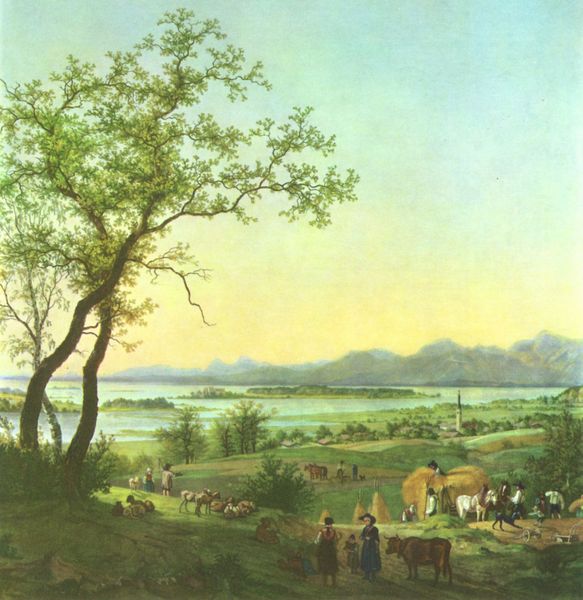
Titel: Am Chiemsee
Künstler: Peter von Hess
Standort: München
Institution: Schloß Nymphenburg
Schlagwörter: baum, berg, blau, blätter, dunkel, felsen, gemälde, himmel, laub, schatten, wasser, weiß, wolken, bäume, fluss, frauen, gelb, grün, impressionismus, kirchturm, landschaft, menschen, mädchen, see, stadt, ufer, äste, abend, braun, frau, hell, hut, licht, männer, strasse, stroh, szene, blick, gebäude, gras, haus, rasen, tier, tiere, weg, wiese, leute, holland, niederlande, öl, ast, baumstamm, dämmerung, feld, felder, ferne, horizont, häuser, hügel, kühe, morgen, natur, vieh, weide, busch, büsche, gebüsch, gewässer, kirche, sonne, wiesen, insel, land, familie, kind, wald, anhöhe, arbeit, bauern, esel, kinder, pferd, pferde, turm, sommer, italien, ernte, feldarbeit, getreide, heu, heuernte, berge, gebirge, dorf, dunst, herde, kuh, landschaftsmalerei, rind, bauernhof, herbst, weis, idylle, rast, wagen, romantik, stämme, blue, church, hat, men, oil, people, white, women, country, figures, gray, green, group, old, painting, weib, weiber, woman, yellow, brown, frühling, bauer, rinder, weiden, bayern, wurzel, alpen, idyllisch, fräulein, schimmel, clouds, heaven, horses, life, man, sky, tree, geäst, building, field, hill, hills, lake, landscape, mountain, mountains, nature, ocean, sea, water, distance, horizon, island, sun, tower, trees, village, chiemsee, siedlung, child, verblauung, grass, light, river, stream, bushes, dusk, path, plants, view, schafe, ochse, ochsen, stier, stiere, hirte, hirten, hillside, cap, animals, dog, hats, walking, krumm, bergsee, children, scene, meadow, pasture, town, inseln, repoussoir, heuwagen, peasants, person, rural, valley, ziegen, ochs, leaves, pastoral, trunk, kriche, family, cart, art, heuballen, constable, england, strohballen, bergketten, animal, bush, carriage, cattle, cow, cows, farm, farmer, home, horse, plains, pond, branches, poeple, fields, dunstig, sunset, bull, canvas, goat, paint, sheep, simple, genre, spire, steeple, leave, livestock, blue sky, dawn, sunrise, herd, lamb, work, farmers, humans, port, ballen, narrative, shepherd, goats, verblauen, bucolic, peopl, herreninsel, gluss, tall, hay, vista, countryside, wheat, blicks, farming, haystack, heugaben, mule, flemish, gainsborough, getreideballen, hmenden, oak, herding, heuwaagen, harvest, daylight, carts, scenery, hüte, johann georg dillis, ox, cards, creek, tre, haymaking, filed, heywagon, daily life, harvesting, ladnscape, county, living, wandering, hey, rivers, landshcft+, rimsting, frühlingsgrün, heuhaufen, mountanis, lakes, islands, mules, teepees, settlers, teepee, pioneers, everyday life, white horses, haywain, stohballen, staffagefiguren, +horse, flieds